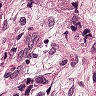
Metastatic tissue present: yes